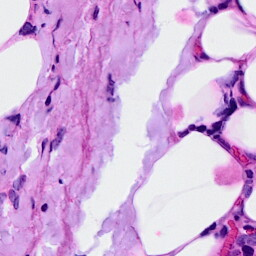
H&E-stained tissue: Breast